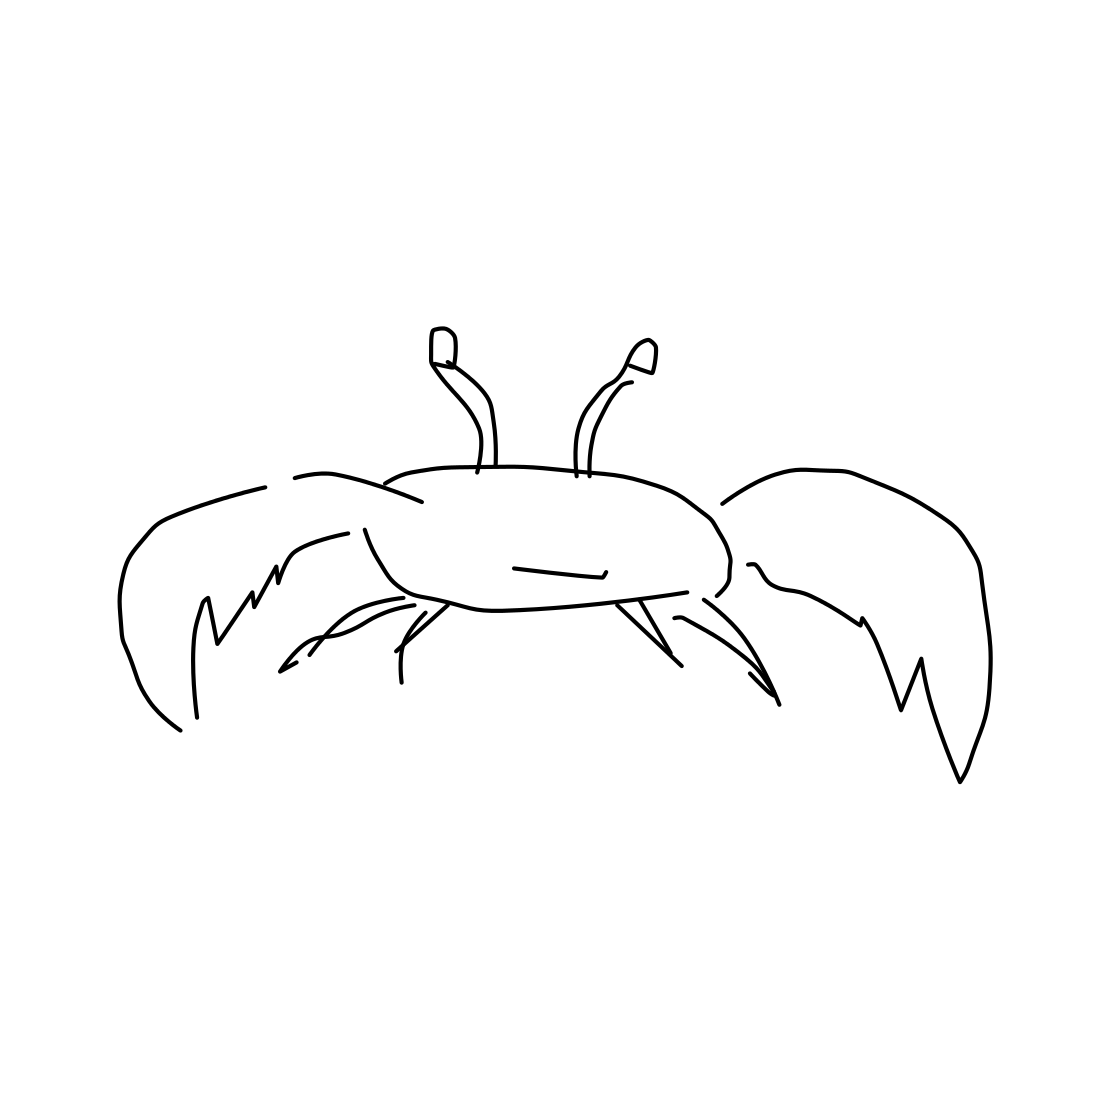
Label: crab